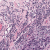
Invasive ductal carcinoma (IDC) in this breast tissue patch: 1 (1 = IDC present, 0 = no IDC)